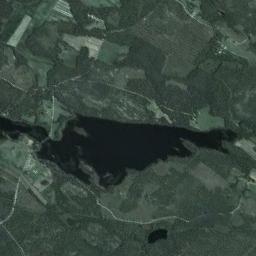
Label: lake